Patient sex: M
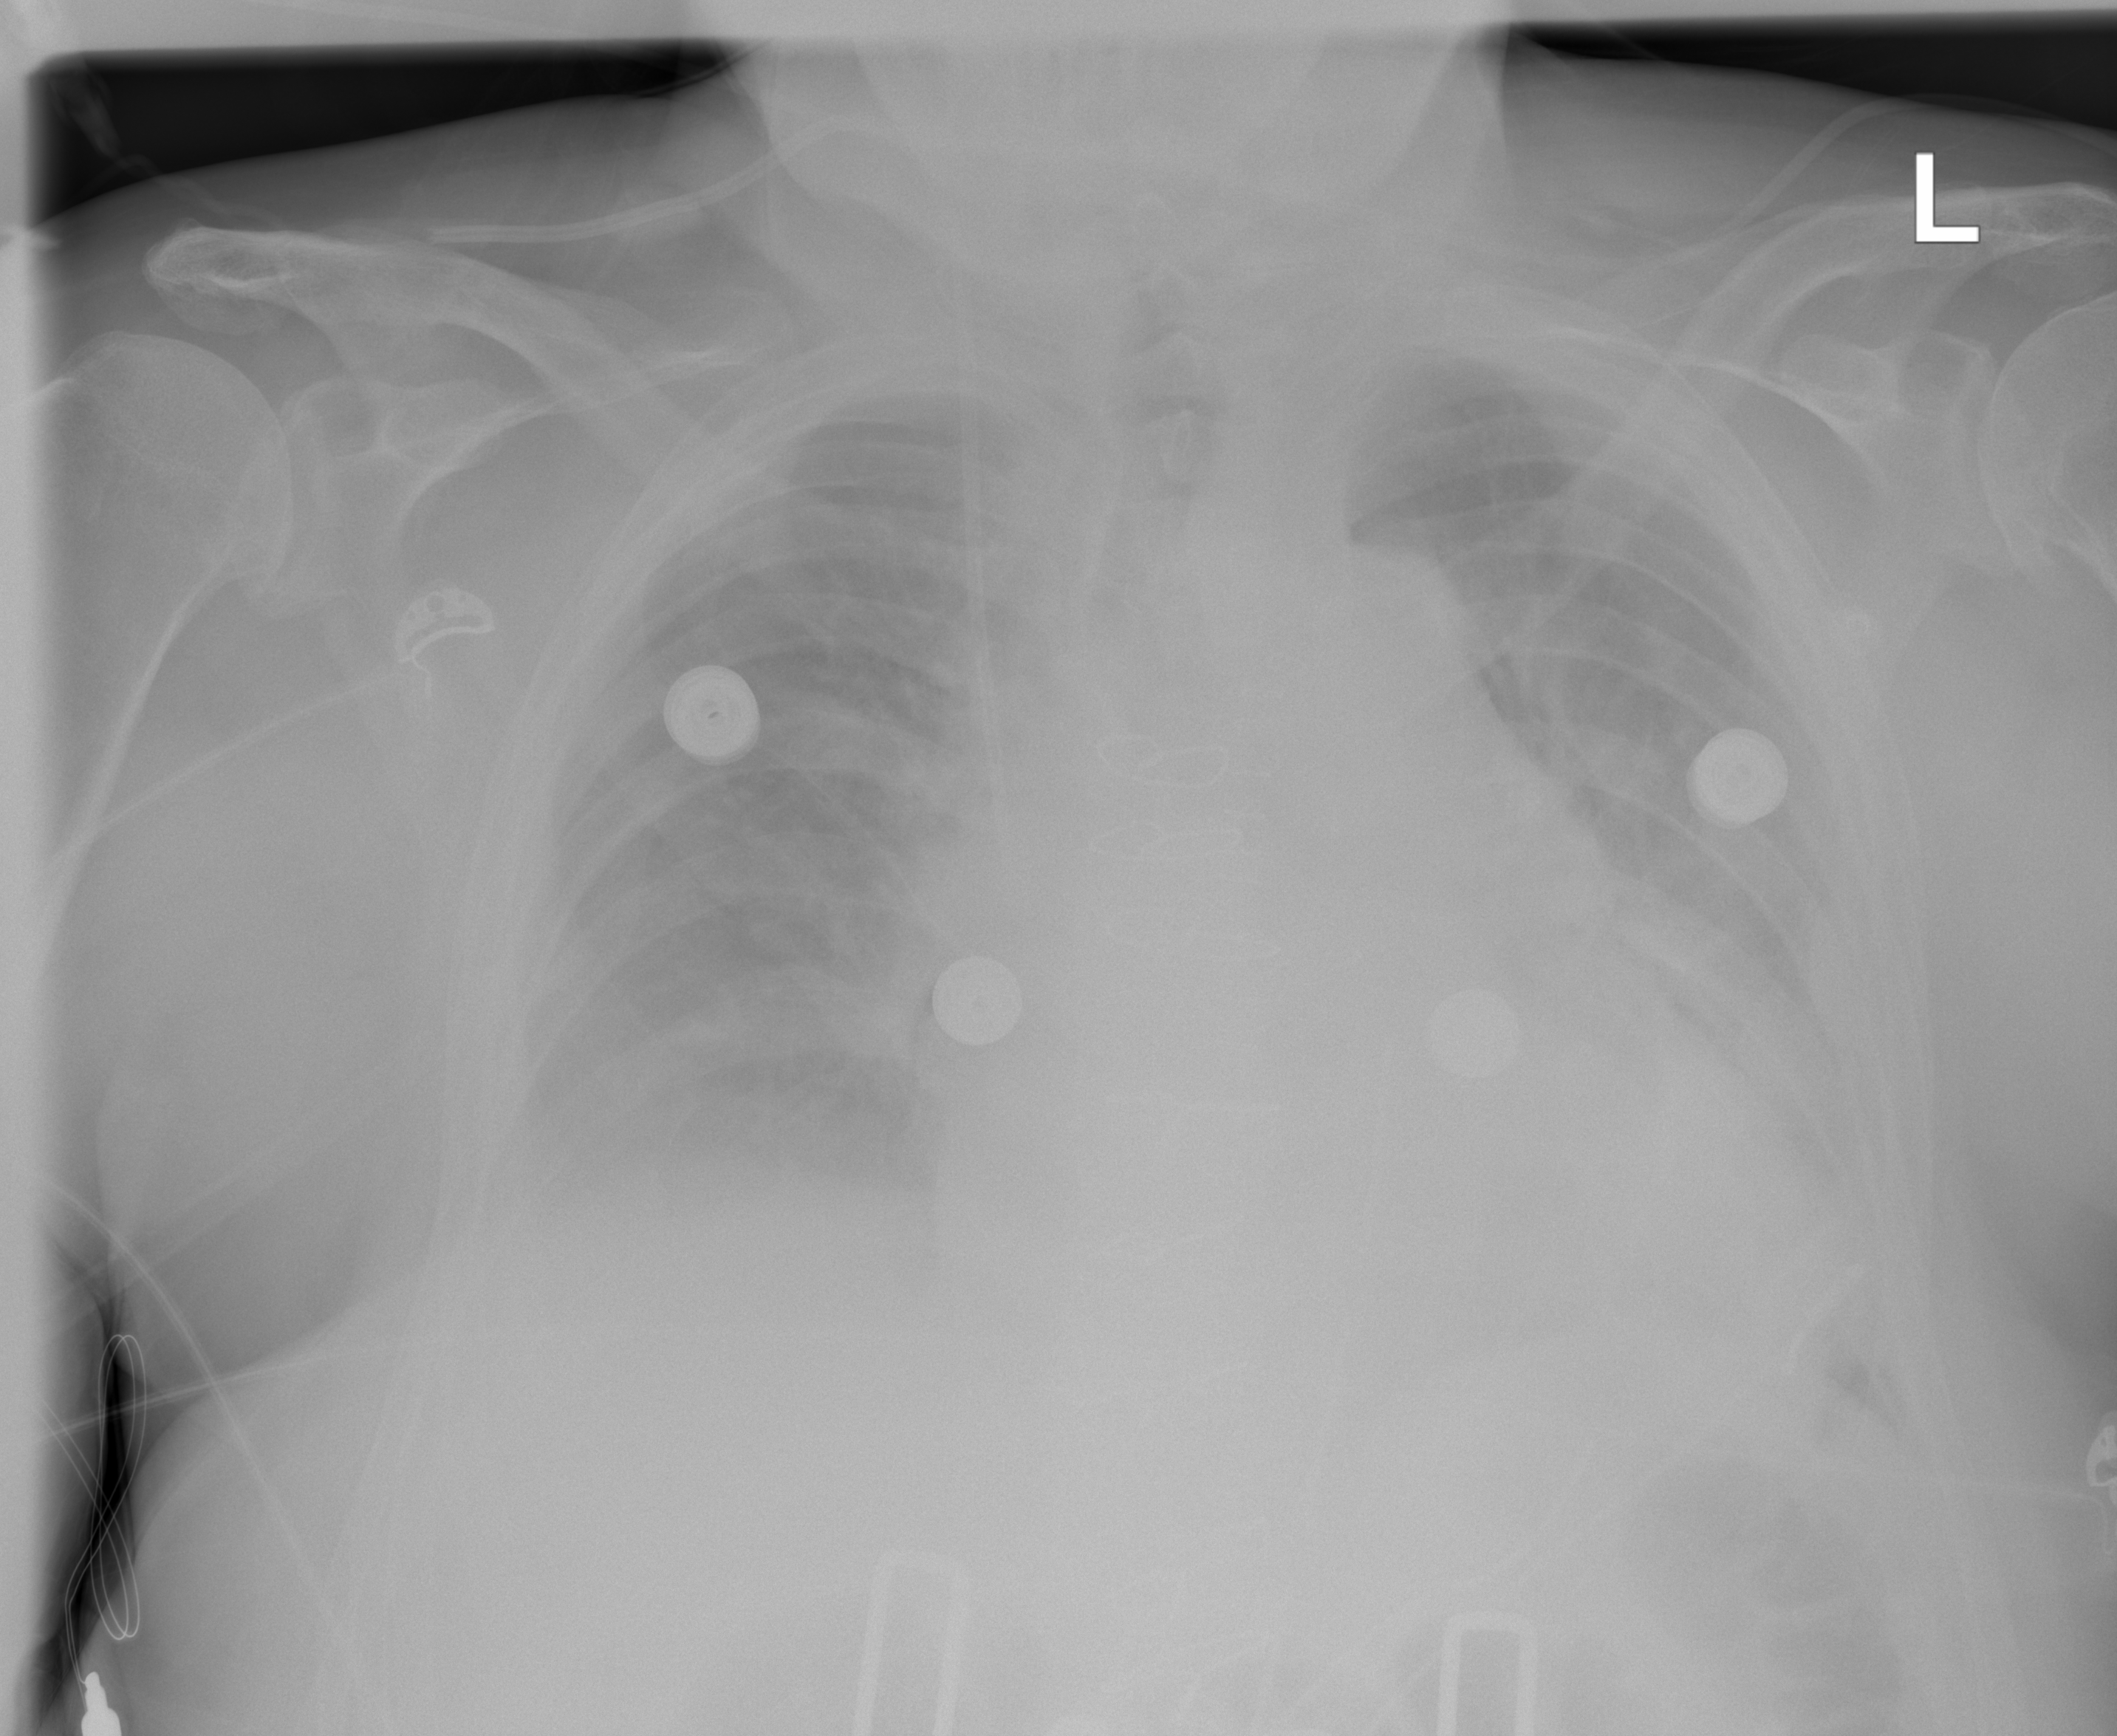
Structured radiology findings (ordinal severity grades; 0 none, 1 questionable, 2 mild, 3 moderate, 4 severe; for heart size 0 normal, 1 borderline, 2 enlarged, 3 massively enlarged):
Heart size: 2
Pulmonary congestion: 0
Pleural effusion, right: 2
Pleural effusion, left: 0
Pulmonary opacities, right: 0
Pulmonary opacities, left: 0
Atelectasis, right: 0
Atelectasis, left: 2